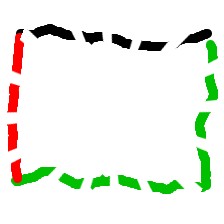
Shape: rectangle